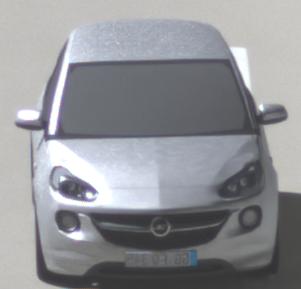
Make: Opel
Model: ADAM 1.2
Detailed model: ADAM
Model produced from: 2013/01
Model produced until: 2014/11
Doors: 3
Color: white
Road condition: dry road
Daytime: midday
Contrast: high contrast